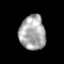
Tissue: lung
Cell type: Epithelial cells
Senescence score: 0.2068
Nuclear area (px): 876
Mean DAPI intensity: 168.785